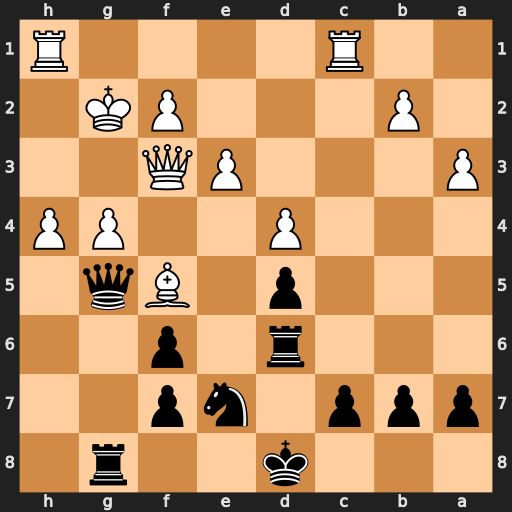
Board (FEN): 3k2r1/ppp1np2/3r1p2/3p1Bq1/3P2PP/P3PQ2/1P3PK1/2R4R
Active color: b
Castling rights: -
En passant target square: -
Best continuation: Qxf5 Qxf5 Nxf5